Field crop: tomato
Growth stage: 1
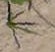
Species: cyperus